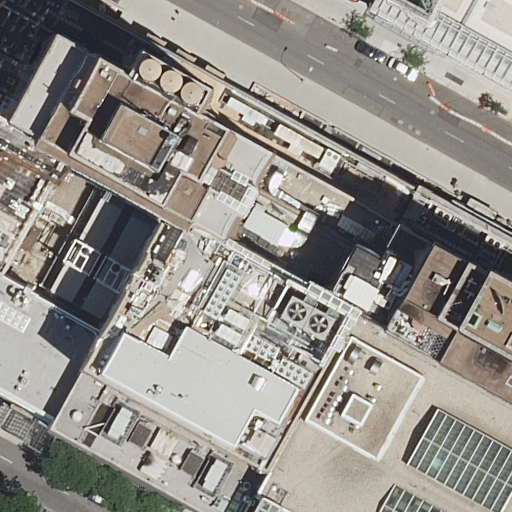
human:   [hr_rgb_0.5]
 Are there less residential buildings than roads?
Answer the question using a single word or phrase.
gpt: no

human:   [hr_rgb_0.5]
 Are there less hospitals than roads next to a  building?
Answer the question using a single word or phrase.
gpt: yes

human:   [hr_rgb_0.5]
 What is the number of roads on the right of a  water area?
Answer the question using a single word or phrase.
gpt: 0

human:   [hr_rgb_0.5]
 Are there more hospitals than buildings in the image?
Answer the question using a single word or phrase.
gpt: no

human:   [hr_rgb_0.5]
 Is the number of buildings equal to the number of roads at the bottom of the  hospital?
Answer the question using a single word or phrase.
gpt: no

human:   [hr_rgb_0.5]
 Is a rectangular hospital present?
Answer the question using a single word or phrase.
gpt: yes

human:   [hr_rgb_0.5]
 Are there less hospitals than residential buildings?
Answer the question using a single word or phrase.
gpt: yes

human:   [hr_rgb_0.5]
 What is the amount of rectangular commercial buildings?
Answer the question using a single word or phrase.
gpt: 0

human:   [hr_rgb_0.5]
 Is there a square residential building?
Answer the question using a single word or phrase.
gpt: no

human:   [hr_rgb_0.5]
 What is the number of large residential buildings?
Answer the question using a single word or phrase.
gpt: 2

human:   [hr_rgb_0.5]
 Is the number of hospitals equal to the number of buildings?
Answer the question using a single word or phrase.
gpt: no

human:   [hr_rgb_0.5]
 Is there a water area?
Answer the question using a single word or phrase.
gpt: no

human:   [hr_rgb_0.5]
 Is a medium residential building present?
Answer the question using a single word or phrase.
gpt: no

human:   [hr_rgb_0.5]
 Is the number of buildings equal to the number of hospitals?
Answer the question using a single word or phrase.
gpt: no

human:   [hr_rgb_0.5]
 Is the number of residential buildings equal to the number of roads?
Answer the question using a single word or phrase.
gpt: yes

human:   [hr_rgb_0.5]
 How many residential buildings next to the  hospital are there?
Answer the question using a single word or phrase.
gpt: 2

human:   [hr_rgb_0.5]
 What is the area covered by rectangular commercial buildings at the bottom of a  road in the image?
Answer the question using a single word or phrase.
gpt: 0m2

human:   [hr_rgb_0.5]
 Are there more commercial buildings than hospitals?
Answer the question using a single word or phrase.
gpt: no

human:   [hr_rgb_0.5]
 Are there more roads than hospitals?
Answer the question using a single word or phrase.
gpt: yes

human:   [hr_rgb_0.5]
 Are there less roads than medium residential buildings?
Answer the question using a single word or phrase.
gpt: no

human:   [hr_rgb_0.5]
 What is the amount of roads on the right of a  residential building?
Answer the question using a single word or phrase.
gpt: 0

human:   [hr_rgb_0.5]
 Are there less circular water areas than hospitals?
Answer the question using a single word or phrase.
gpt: yes

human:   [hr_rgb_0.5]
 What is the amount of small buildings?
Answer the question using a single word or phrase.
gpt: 0

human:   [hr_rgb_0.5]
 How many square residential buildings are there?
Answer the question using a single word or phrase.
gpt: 0

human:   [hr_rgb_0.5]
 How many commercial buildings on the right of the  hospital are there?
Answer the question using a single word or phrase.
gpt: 0

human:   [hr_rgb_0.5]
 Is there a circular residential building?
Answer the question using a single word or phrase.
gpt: no

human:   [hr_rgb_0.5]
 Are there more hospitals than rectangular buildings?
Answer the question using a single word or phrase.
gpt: no

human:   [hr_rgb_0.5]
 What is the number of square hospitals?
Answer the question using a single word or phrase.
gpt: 0

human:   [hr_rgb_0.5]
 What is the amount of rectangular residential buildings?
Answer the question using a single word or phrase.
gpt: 0

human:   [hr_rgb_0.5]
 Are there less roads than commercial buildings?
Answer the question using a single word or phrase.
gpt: no

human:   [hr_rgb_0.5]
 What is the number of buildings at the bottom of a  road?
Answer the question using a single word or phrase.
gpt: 0

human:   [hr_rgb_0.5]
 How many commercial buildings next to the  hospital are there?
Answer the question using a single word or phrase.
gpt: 0

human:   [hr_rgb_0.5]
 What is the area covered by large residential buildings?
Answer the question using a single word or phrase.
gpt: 3253m2

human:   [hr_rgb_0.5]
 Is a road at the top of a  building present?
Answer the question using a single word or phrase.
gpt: yes

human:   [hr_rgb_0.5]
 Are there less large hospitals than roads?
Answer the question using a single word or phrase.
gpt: yes

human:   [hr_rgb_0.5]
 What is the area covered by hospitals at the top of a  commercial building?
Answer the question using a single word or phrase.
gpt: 0m2